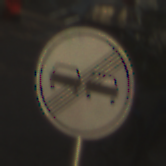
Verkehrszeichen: EndeUeberholverbot
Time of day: SunriseSunset
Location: Outdoor (Suburban)
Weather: Clear
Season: NotSpecified
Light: Natural